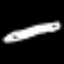
Label: pencil